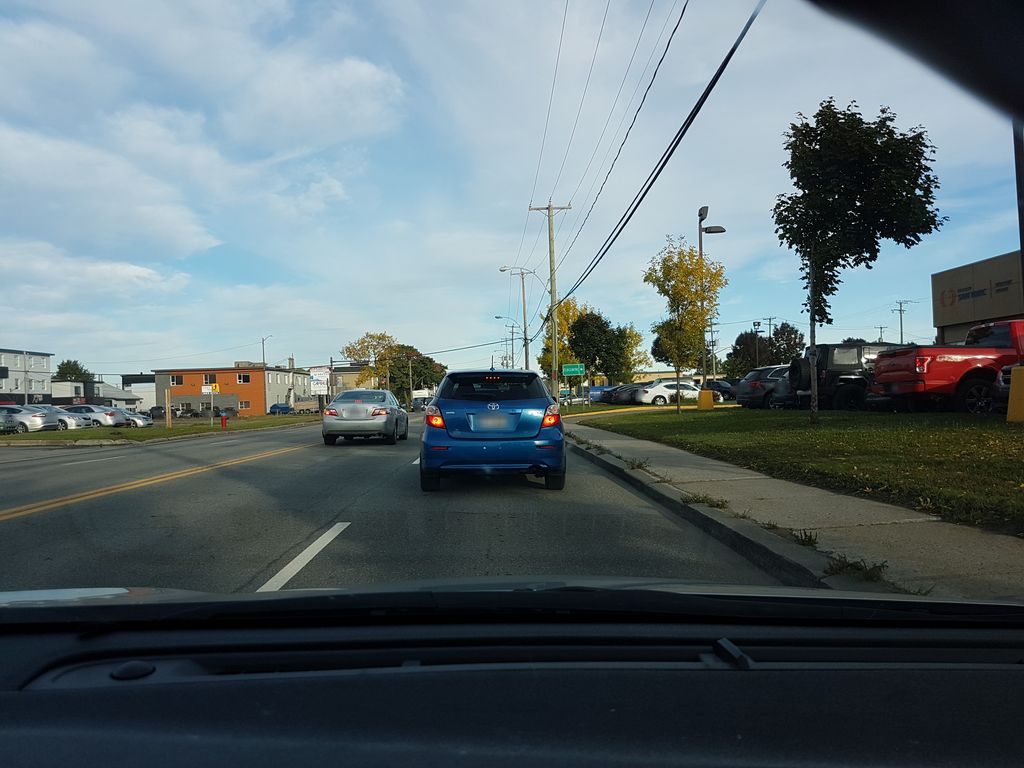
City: quebec_city